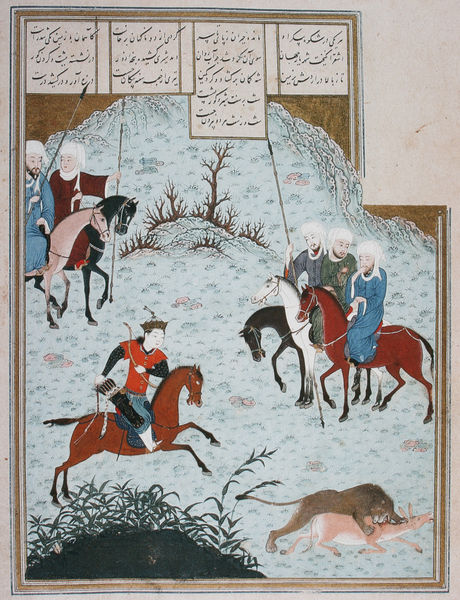
Titel: Bahram Gur auf der Jagd
Künstler: Khwaja Ali al-Tabrizi
Standort: Istanbul
Institution: Topkapi Sarayi Bibliothek
Schlagwörter: angriff, baum, berg, blau, gruppe, kämpfer, mann, weiß, bäume, grün, menschen, äste, braun, frau, männer, schwarz, szene, gras, hund, rot, schnee, tier, tiere, wiese, herren, malerei, bart, rahmen, stein, steine, bild, gräser, hügel, schilf, strauch, busch, büsche, gebüsch, sträucher, gold, pflanze, pflanzen, krone, esel, pferd, pferde, reiter, mähne, reiten, sattel, schwanz, sprung, farbig, holzschnitt, japan, schrift, papier, bogen, berge, kahl, winter, wild, könig, lanze, schriftzeichen, katze, buch, orient, asien, illustration, text, asiatisch, ritter, jagd, buchseite, china, arabisch, hirsch, jäger, reh, krieger, bambus, lanzen, löwe, speer, töten, sechs, bock, indien, turban, miniatur, köcher, pfeil, islam, persien, pfeile, reissen, araber, turbane, raubkatze, bogenschütze, jagdszene, tiger, raubtier, galoppieren, buchillustration, rehbock, buchmalerei, kaftan, gazelle, gepard, persisch, chinese, kalligrafie, kaligrafie, mongolen, hisch, mongolisch, araba, biß, jahdszene, hirschbock, jager, wesel, landzen